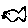
Label: fish